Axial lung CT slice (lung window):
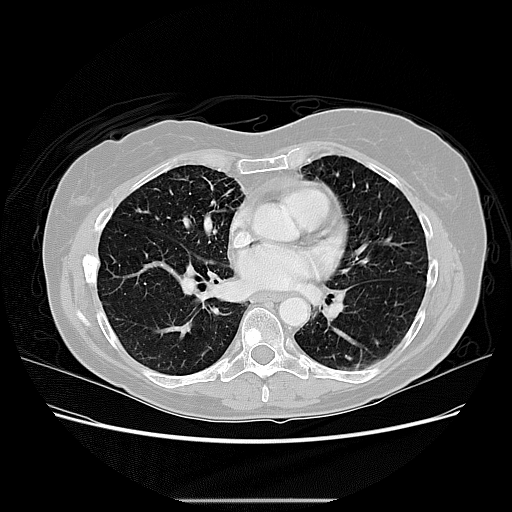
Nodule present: no